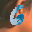
Label: 6